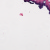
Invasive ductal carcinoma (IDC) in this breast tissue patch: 0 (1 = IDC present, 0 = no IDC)